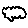
Label: cloud